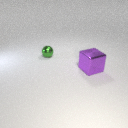
small green metal sphere behind large purple metal cube